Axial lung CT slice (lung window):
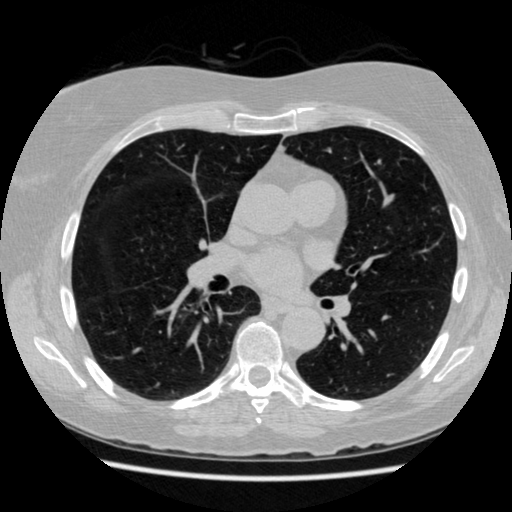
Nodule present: no